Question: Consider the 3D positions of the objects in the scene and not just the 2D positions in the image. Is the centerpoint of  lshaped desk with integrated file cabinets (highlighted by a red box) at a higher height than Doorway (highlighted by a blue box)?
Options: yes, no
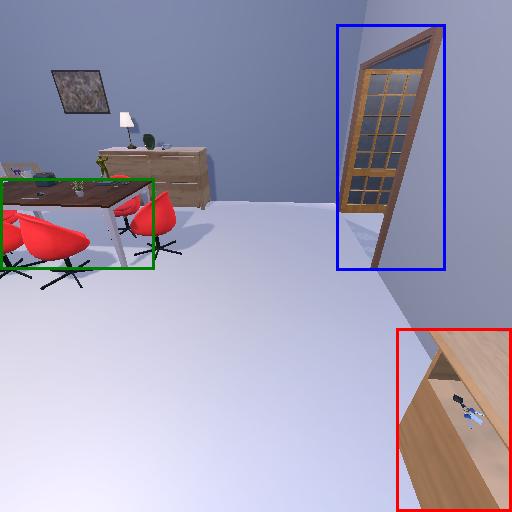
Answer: yes